Field crop: tomato
Growth stage: 2
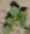
Species: solanum